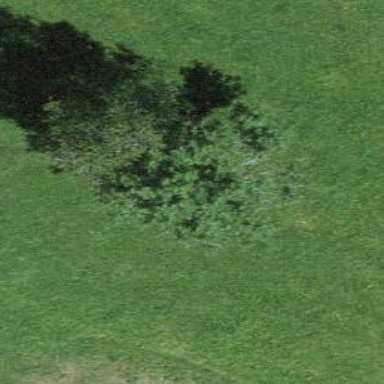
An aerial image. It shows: Beautiful tree in nature.